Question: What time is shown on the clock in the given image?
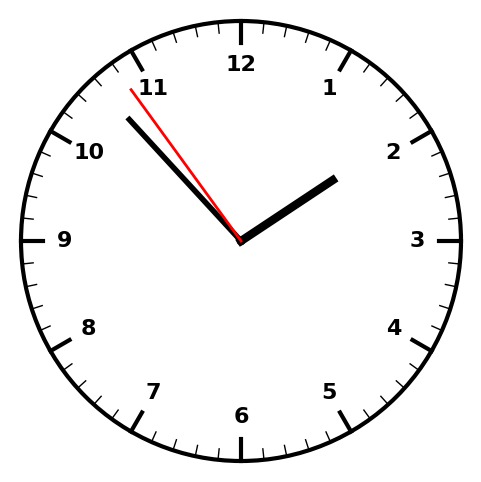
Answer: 01:52:54